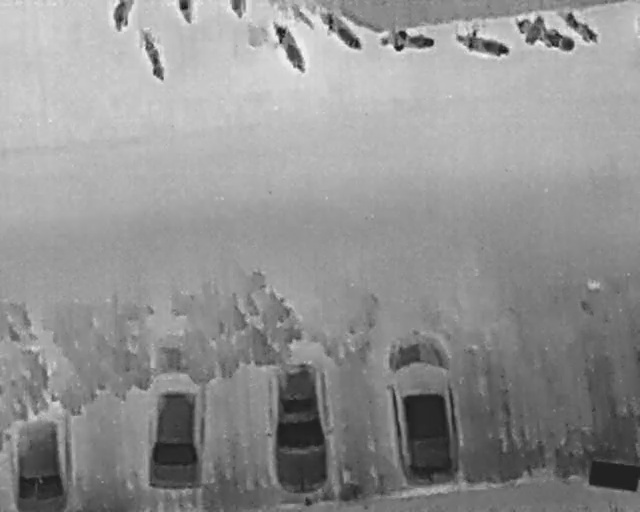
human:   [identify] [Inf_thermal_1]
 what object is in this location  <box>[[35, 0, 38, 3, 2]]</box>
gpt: <ref>1 medium bicycle at the top</ref>

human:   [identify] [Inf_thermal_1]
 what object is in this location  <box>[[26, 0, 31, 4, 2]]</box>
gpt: <ref>1 medium bicycle at the top left</ref>